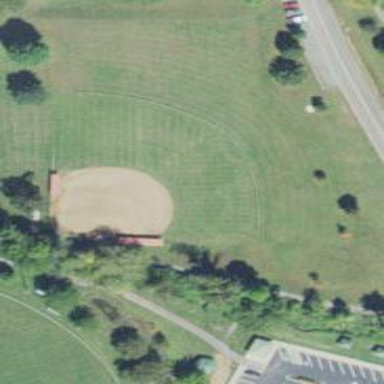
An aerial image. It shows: Baseball pitch for leisure land activities.